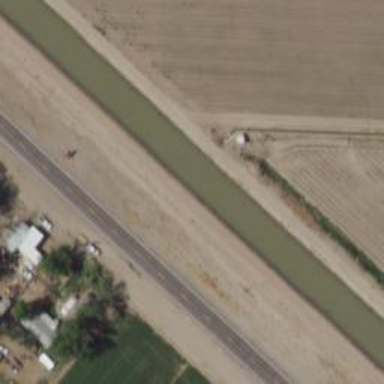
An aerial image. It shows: Irrigation culvert used for service.